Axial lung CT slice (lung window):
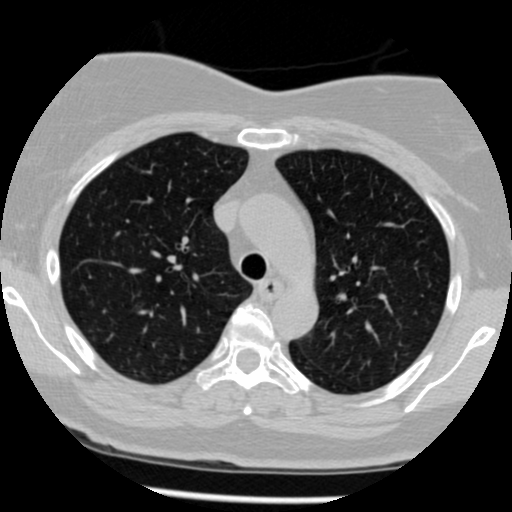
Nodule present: no